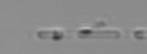
Label: Skeletonema